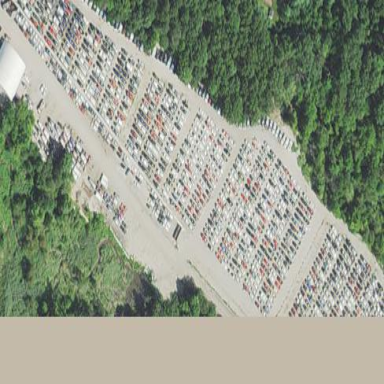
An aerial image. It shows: Industrial area designated as scrap yard.